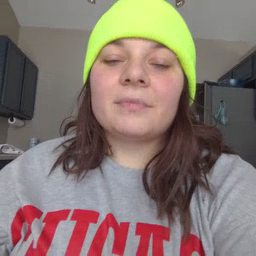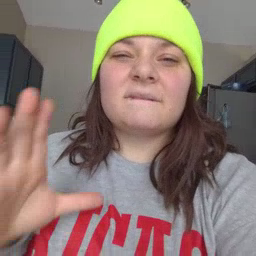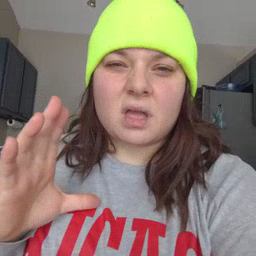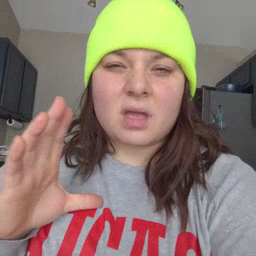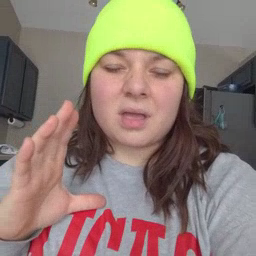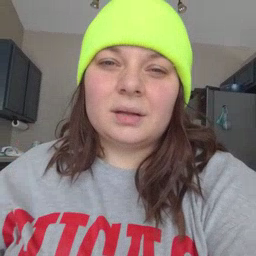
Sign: fine